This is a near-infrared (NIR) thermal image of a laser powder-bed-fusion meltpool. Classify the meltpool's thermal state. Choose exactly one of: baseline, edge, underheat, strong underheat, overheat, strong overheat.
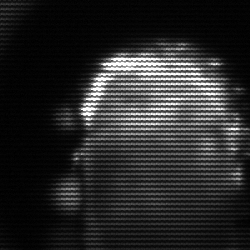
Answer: baseline